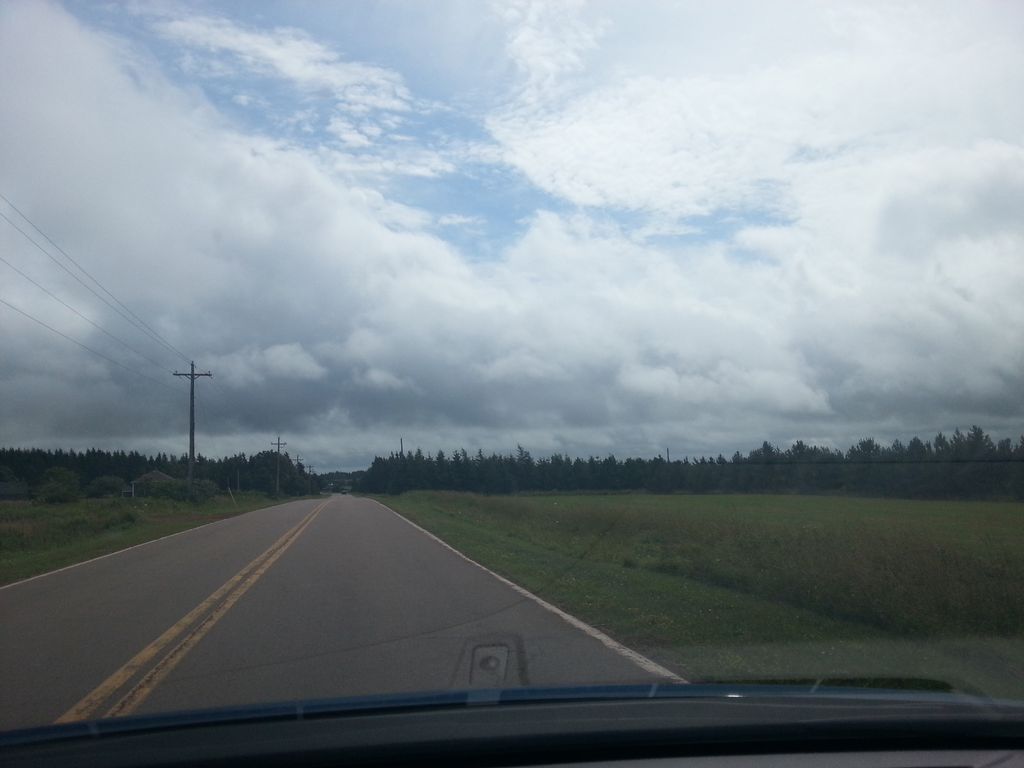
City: charlottetown